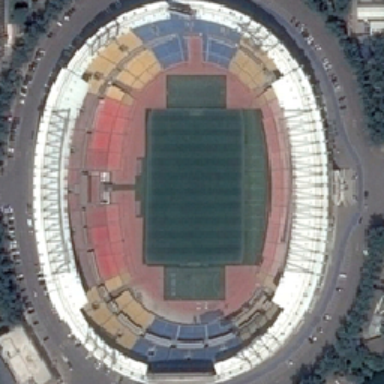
Color diversity in sport architecture .